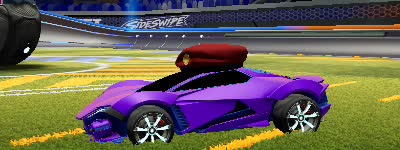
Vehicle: werewolf